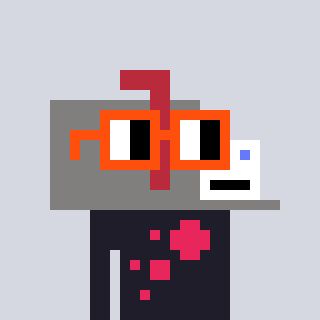
a pixel art character with square orange glasses, a mailbox-shaped head and a grayscale-colored body on a cool background